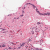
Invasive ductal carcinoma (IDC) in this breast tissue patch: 0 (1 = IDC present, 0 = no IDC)